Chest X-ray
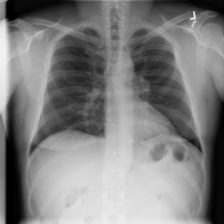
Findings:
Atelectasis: negative
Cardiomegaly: negative
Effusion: negative
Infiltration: negative
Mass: negative
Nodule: negative
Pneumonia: negative
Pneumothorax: negative
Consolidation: negative
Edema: negative
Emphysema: negative
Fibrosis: negative
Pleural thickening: negative
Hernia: negative